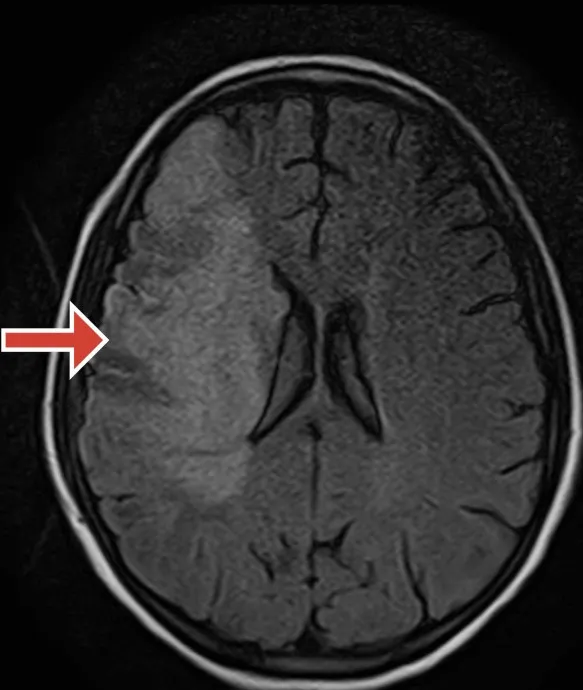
T1 MRI image with an arrow pointing to hemorrhagic infarct in the territory of the middle cerebral artery (MCA).
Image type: radiology (mri)